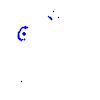
Particle: proton